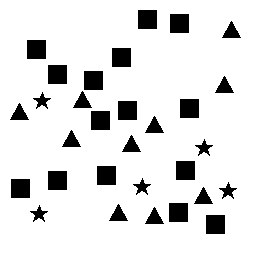
Squares: 15
Triangles: 10
Stars: 5
Total shapes: 30